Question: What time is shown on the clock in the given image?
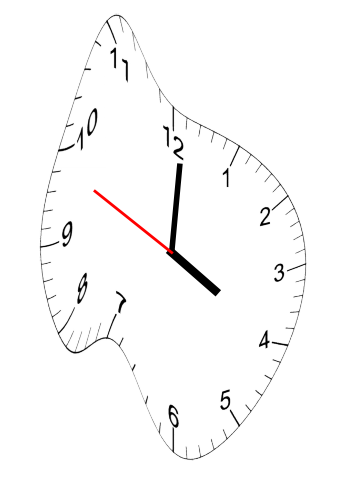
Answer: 04:00:49